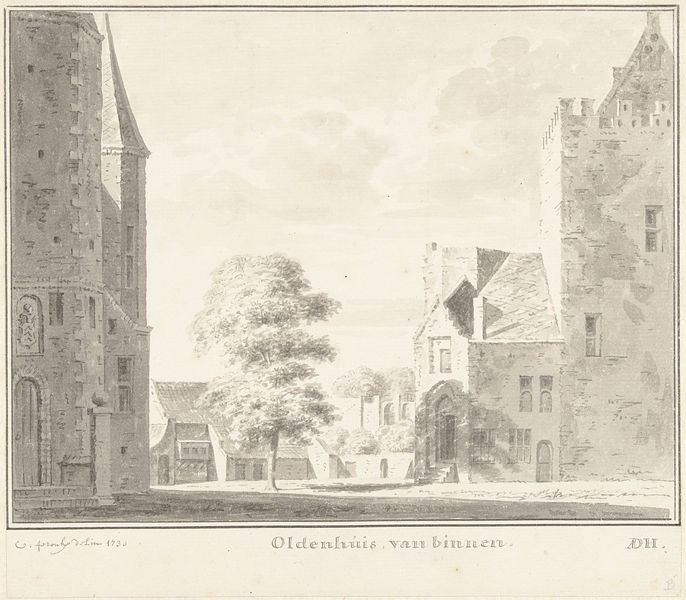
Titel: Het Huis Oldenhuis te Vollenhove, van binnen
Künstler: Cornelis Pronk
Standort: Amsterdam
Institution: Rijksmuseum
Schlagwörter: architecture, church, steps, white, black, gray, grey, old, windows, print, wooden, wood, cloud, clouds, sky, stone, tree, building, house, german, houses, street, tower, trees, village, villa, drawing, black and white, castle, shadow, etching, sketch, door, town, sunlight, city, doors, courtyard, square, brick, bricks, buildings, gate, watercolour, engraving, pencil, book, shade, shadows, dutch, page, latin, grove, estate, caption, es, r, grounds, van, bees, old house, oldenhuis, binnen, van binnen, 1720